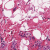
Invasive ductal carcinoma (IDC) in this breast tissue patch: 0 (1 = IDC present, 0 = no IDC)